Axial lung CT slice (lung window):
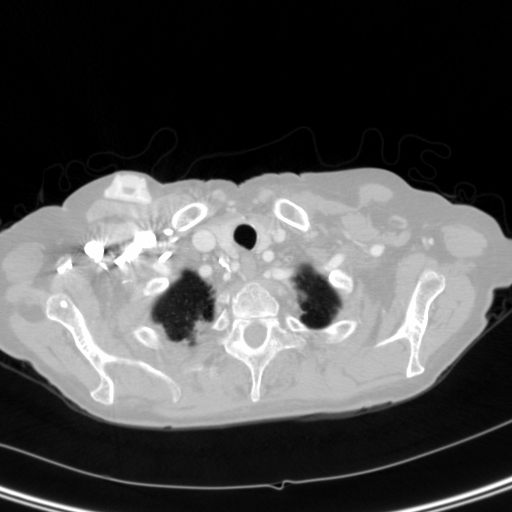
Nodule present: no